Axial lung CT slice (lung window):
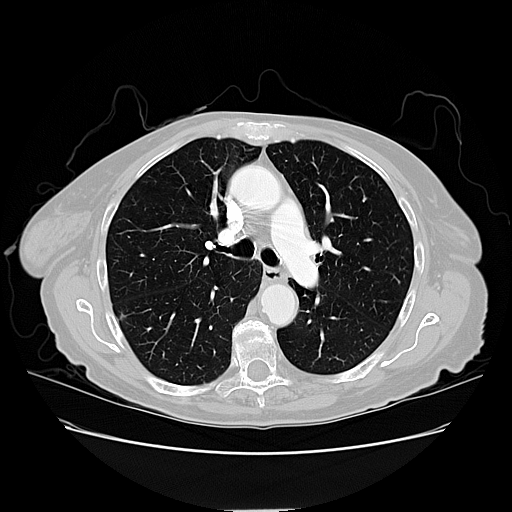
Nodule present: yes
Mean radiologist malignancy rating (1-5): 3